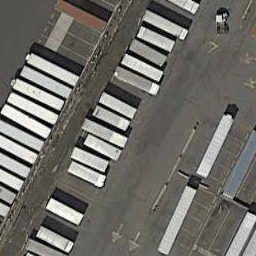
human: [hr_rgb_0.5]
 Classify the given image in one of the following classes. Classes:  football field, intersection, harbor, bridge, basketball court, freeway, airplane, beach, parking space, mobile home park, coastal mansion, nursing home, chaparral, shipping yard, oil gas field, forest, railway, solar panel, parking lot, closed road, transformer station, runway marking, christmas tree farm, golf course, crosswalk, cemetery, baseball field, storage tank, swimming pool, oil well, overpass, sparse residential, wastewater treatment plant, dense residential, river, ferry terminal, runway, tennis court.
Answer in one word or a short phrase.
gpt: shipping yard